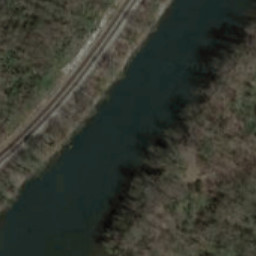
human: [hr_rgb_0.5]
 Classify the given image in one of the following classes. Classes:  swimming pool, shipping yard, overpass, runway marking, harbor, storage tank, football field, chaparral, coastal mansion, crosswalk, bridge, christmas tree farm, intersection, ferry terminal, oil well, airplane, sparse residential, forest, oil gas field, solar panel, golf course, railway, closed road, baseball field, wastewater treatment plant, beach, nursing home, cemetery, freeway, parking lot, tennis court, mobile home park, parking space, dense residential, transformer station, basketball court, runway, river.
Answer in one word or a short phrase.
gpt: river